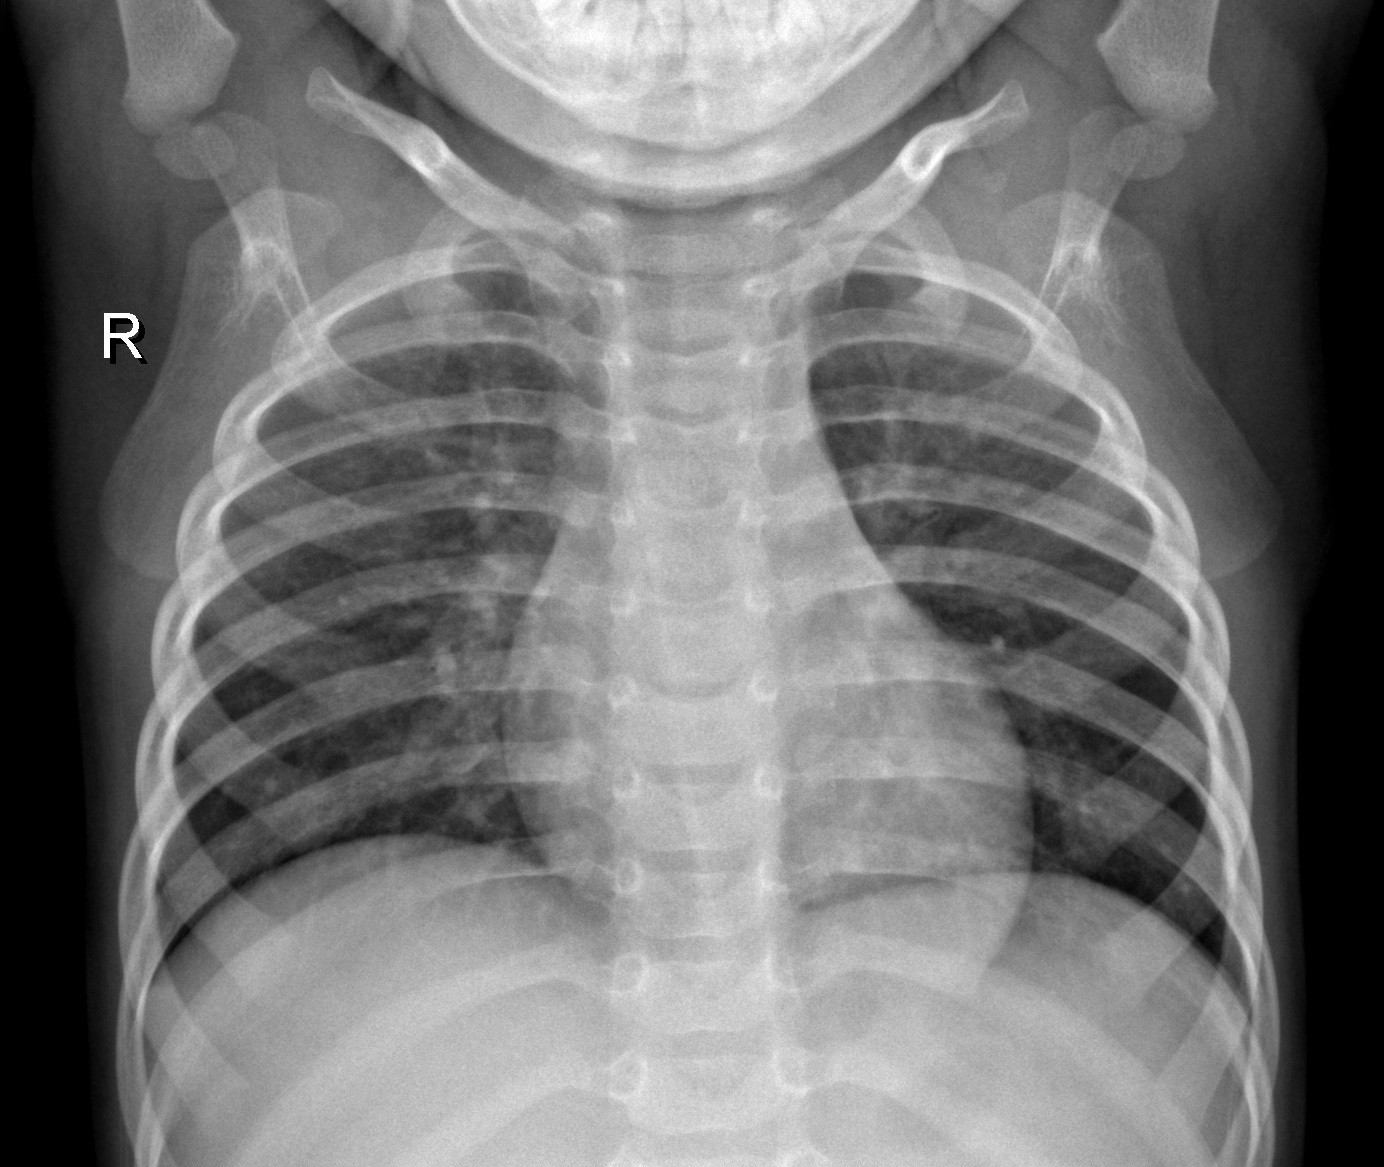
Diagnosis: NORMAL